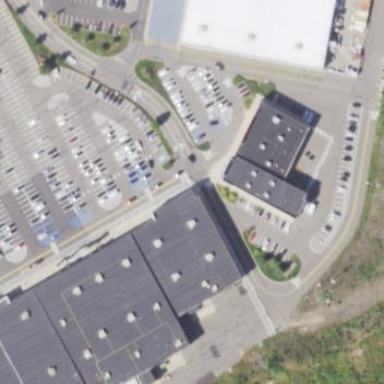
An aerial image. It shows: Retail building.